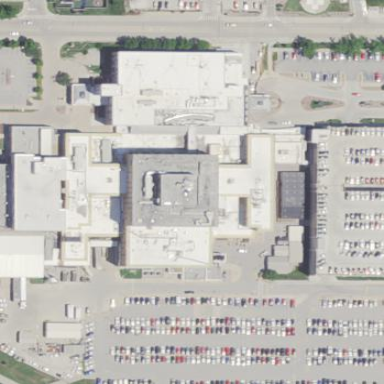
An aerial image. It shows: Hospital providing healthcare services.